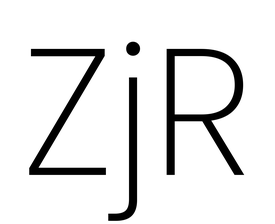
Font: Poppins-ExtraLight